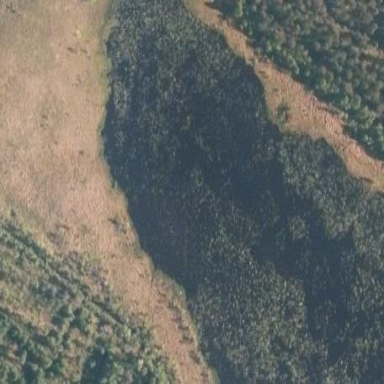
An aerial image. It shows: Wetland area.